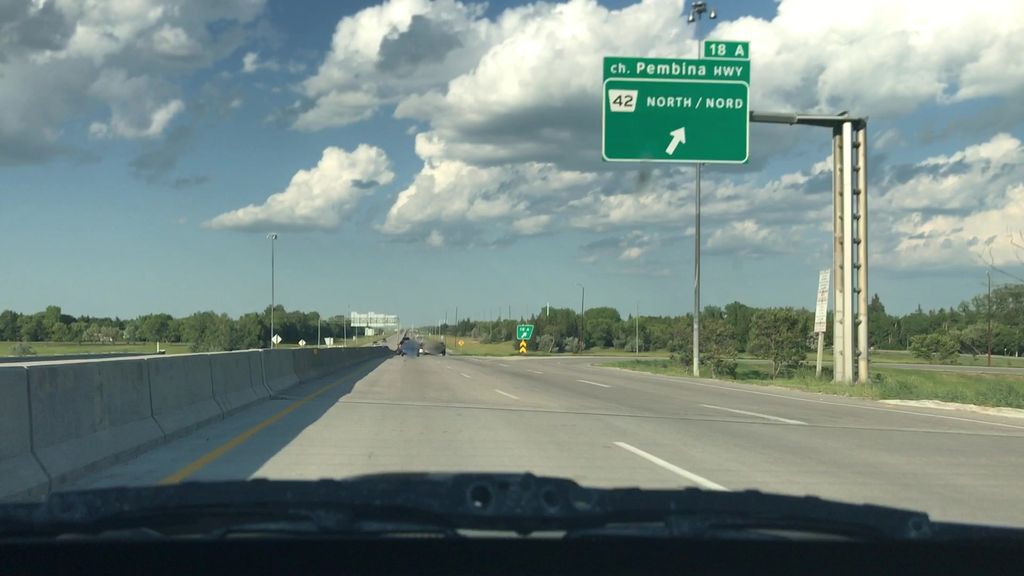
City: winnipeg